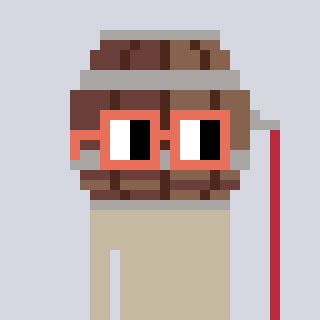
a pixel art character with square orange glasses, a wine barrel-shaped head and a gold-colored body on a cool background